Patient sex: M
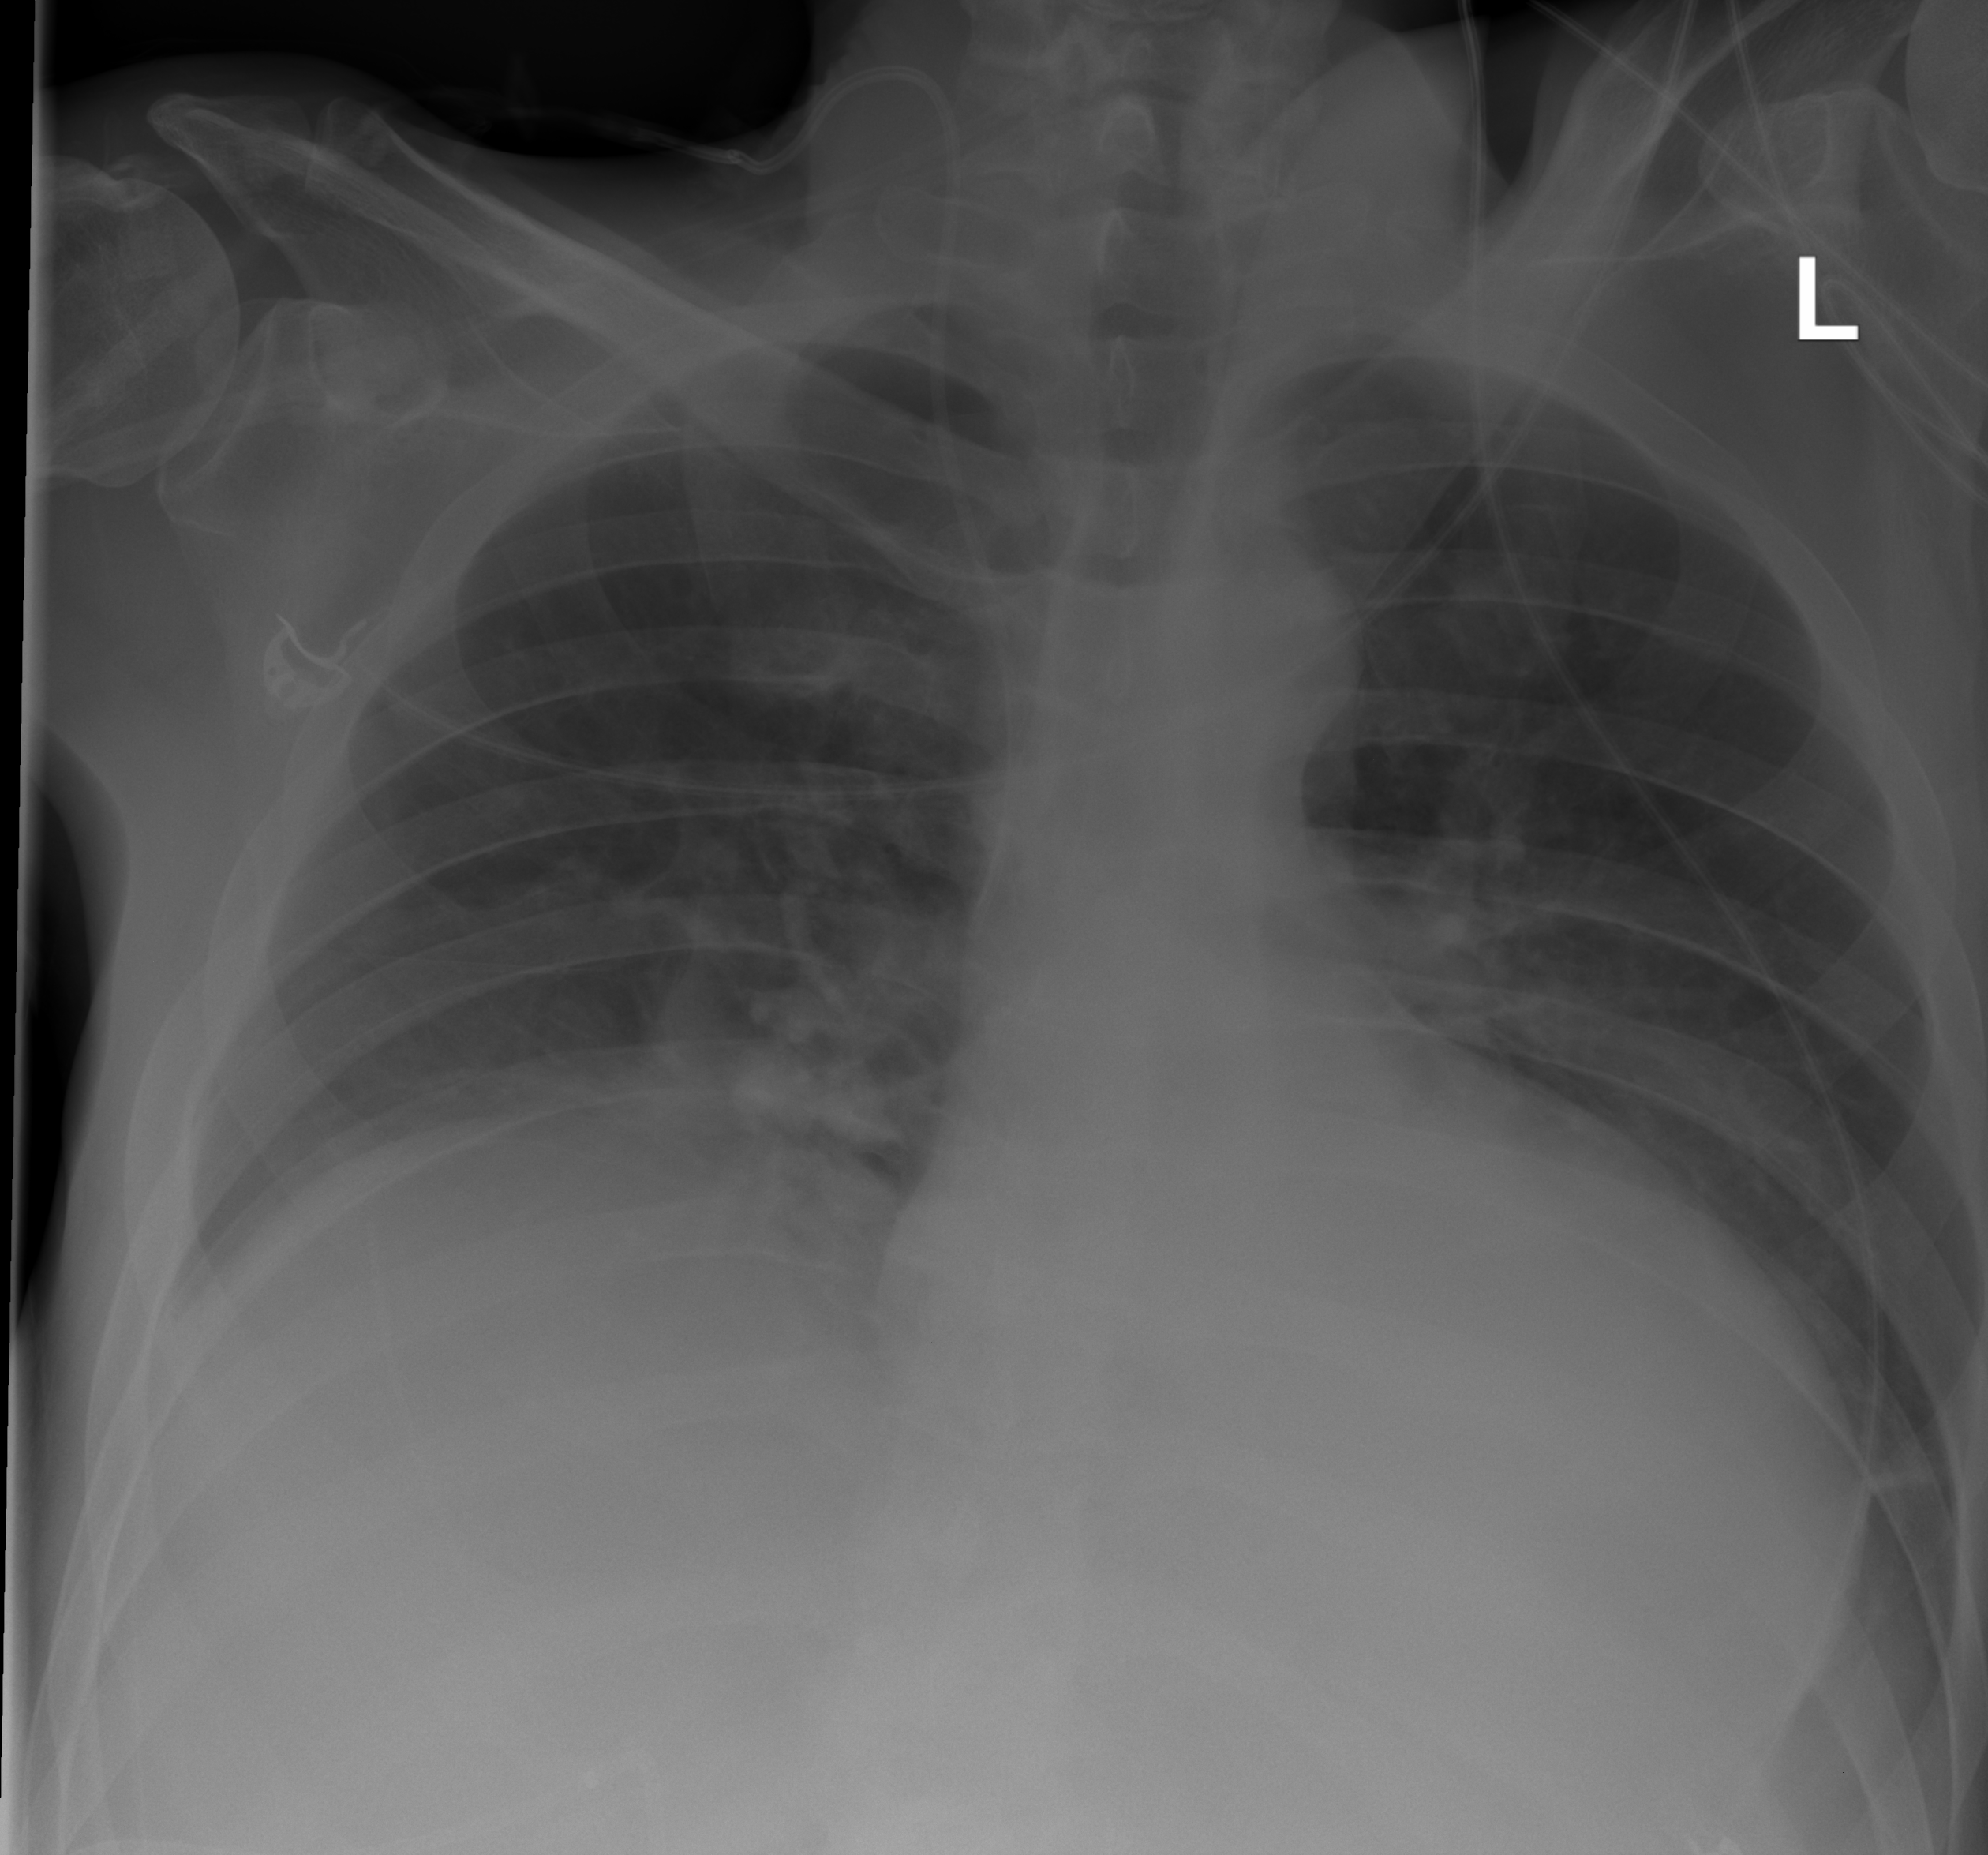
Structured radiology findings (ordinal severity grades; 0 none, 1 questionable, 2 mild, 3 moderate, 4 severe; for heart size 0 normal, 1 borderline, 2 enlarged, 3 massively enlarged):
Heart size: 2
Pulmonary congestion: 0
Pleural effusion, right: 2
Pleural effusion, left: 2
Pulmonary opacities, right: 0
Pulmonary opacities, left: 0
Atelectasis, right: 2
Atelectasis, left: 2